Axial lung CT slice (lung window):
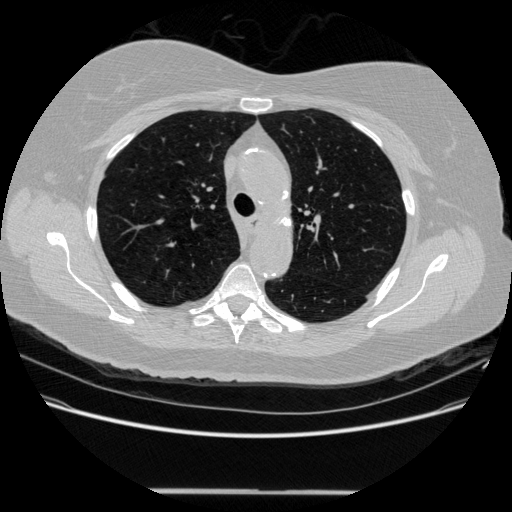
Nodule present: no